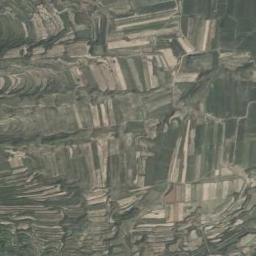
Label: terrace